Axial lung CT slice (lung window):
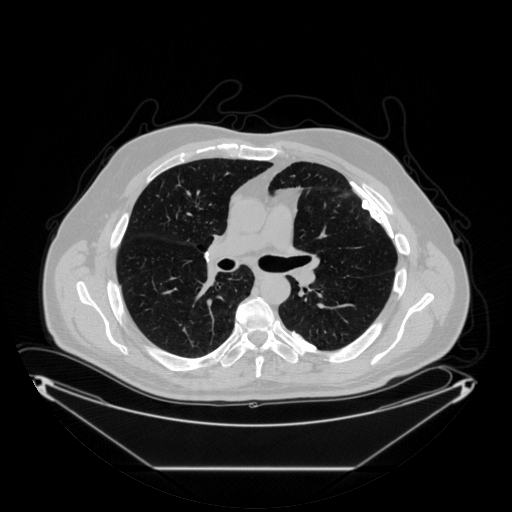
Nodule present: no